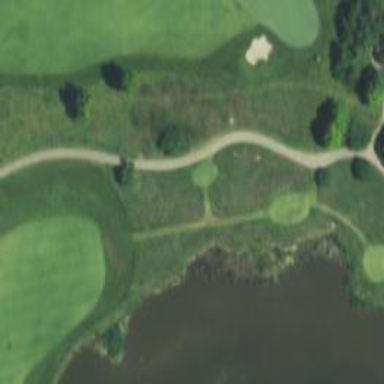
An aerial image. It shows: Path for both roads and golfers.